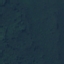
Land use / land cover: Forest